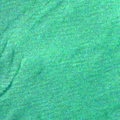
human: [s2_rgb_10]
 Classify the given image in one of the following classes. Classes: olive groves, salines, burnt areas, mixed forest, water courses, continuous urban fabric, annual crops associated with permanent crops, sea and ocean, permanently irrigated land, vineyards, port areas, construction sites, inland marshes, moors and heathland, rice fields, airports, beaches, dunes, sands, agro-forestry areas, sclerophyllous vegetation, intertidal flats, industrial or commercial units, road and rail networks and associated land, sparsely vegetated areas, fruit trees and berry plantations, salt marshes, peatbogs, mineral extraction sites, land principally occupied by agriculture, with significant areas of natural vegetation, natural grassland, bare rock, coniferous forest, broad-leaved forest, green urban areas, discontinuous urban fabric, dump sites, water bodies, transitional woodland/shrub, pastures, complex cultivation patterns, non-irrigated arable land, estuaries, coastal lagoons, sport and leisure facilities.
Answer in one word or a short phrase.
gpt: sea and ocean